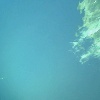
Label: water